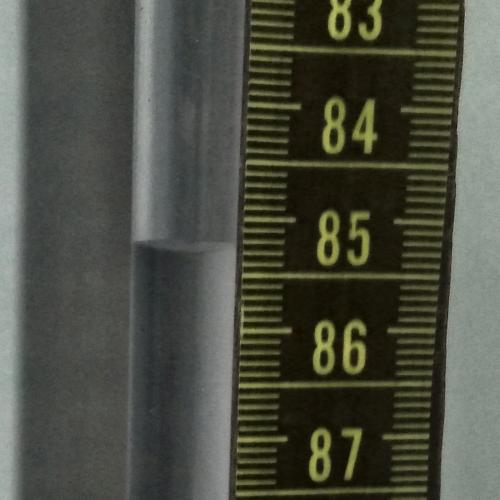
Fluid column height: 85.2 cm